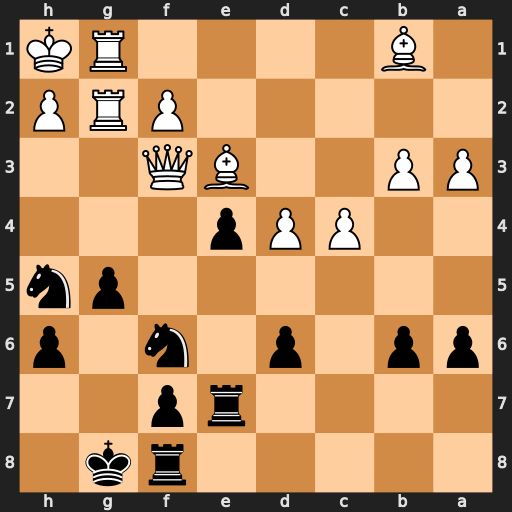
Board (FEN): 5rk1/4rp2/pp1p1n1p/6pn/2PPp3/PP2BQ2/5PRP/1B4RK
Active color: b
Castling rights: -
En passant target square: -
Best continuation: exf3 Rxg5+ hxg5